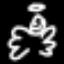
Label: angel